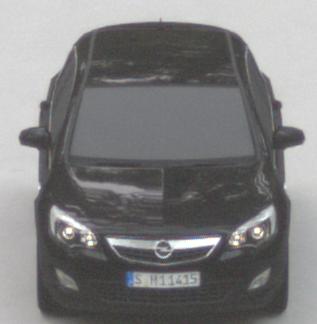
Make: Opel
Model: Astra 1.4 ecoFlex
Detailed model: Astra (J)
Model produced from: 2009/12
Model produced until: 2010/12
Doors: 5
Color: black
Road condition: dry road
Daytime: sunrise or sunset
Contrast: medium contrast